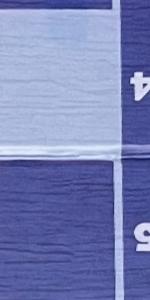
Label: Empty